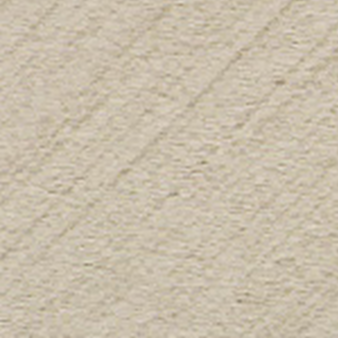
Label: other